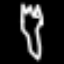
Label: fork